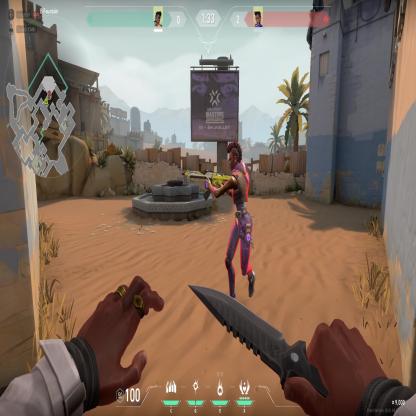
Label: enemy